Question: I changed the path of log4j2.xml configuration file and now the log files will create but application doesn't log into the files. I get no error messages.
My order structur:

:
'''
<Properties>
<Property name="LOG_PATTERN">
%d{yyyy-MM-dd HH:mm:ss.SSS} %5level ${hostName} --- [%15.15thread] %-100.100class : %message%n%exception
</Property>
</Properties>
<Appenders>
<Console name="ConsoleAppender" target="SYSTEM_OUT" follow="true">
<PatternLayout pattern="${LOG_PATTERN}"/>
</Console>
<RollingFile name="RootAppender" fileName="./log/log.log" filePattern="./log/log-%d{yyyy-MM-dd}-%i.log">
<PatternLayout>
<Pattern>${LOG_PATTERN}</Pattern>
</PatternLayout>
<Policies>
<SizeBasedTriggeringPolicy size="100MB" />
<TimeBasedTriggeringPolicy interval="1"/>
</Policies>
<DefaultRolloverStrategy max="7"/>
</RollingFile>
<RollingFile name="CurlAppender" fileName="./log/curl.log" filePattern="./log/curl-%d{yyyy-MM-dd}-%i.log">
<PatternLayout>
<Pattern>${LOG_PATTERN}</Pattern>
</PatternLayout>
<Policies>
<SizeBasedTriggeringPolicy size="500MB" />
<TimeBasedTriggeringPolicy interval="1"/>
</Policies>
<DefaultRolloverStrategy max="7"/>
</RollingFile>
</Appenders>
<Loggers>
<Root level="info">
<AppenderRef ref="ConsoleAppender" />
<AppenderRef ref="RootAppender"/>
</Root>
<Logger name="CurlLogger" level="trace" additivity="false">
<AppenderRef ref="CurlAppender"/>
</Logger>
</Loggers>
'''
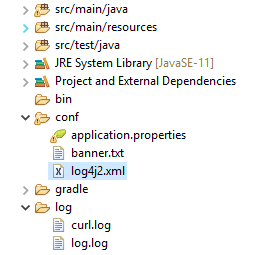
Answer: I've found the issue.
In the application.properties file there must be set the "logger.config" attribute.
After setting this attribute, the file logging works.